Interaction volume radius: 5 \u00c5
Interaction volume height: 15 \u00c5
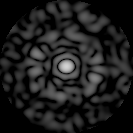
Disorder parameter: 0.8394